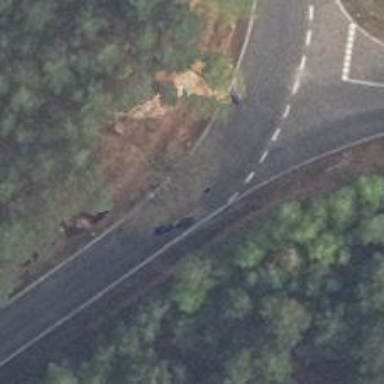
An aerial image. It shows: Secondary road with asphalt surface.